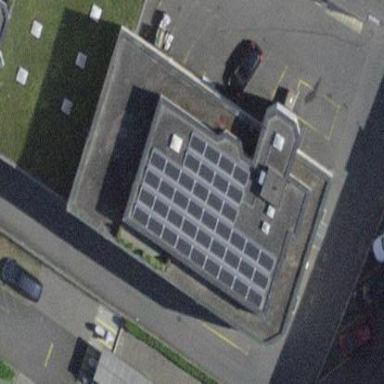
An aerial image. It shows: Solar power generator using photovoltaic method with solar photovoltaic panel types.